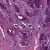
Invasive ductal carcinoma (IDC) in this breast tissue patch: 1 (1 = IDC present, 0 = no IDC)